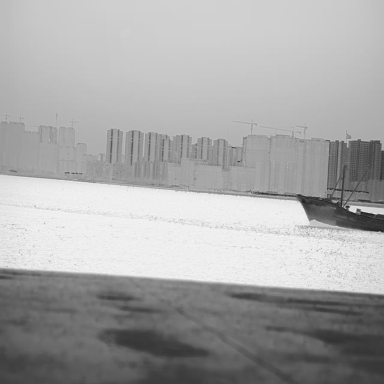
There is a bulk_carrier in the infrared image.